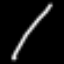
Label: line